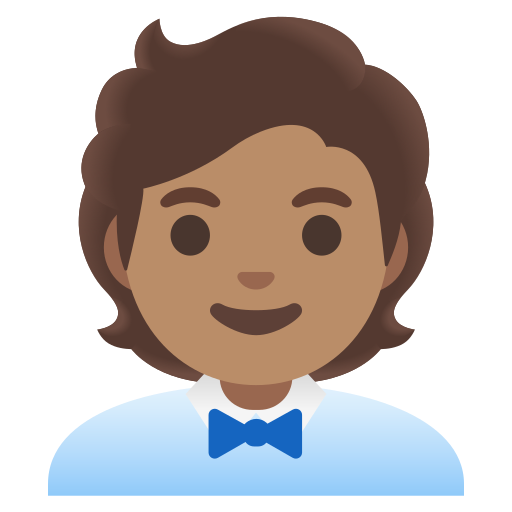
Emoji: 🧑🏽‍💼